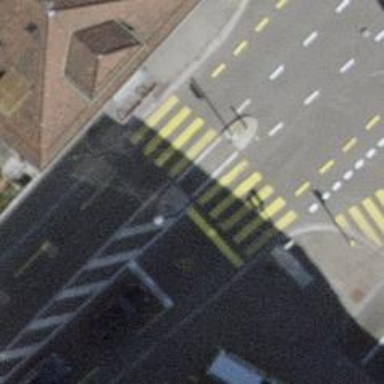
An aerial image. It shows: Road with traffic signals and crossing with traffic signal on island.